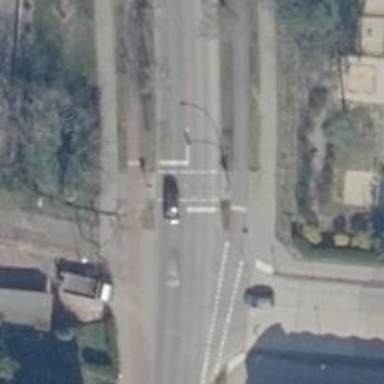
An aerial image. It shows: Secondary road with concrete surface. There are separate sidewalks on both sides and cycling tracks on both sides as well.